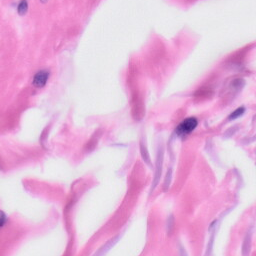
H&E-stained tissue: Skin